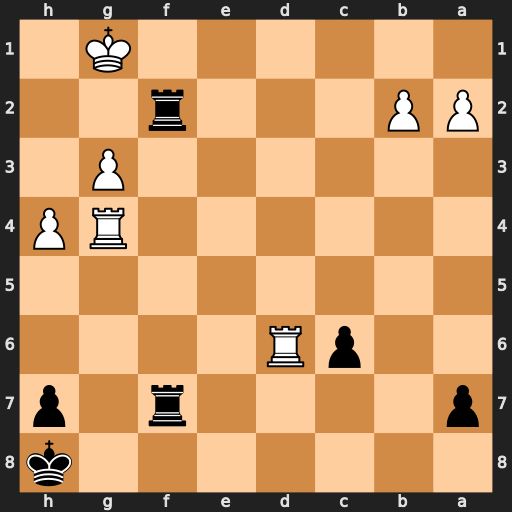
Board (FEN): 7k/p4r1p/2pR4/8/6RP/6P1/PP3r2/6K1
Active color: b
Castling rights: -
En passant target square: -
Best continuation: Rf1+ Kh2 R7f2+ Kh3 Rh1#